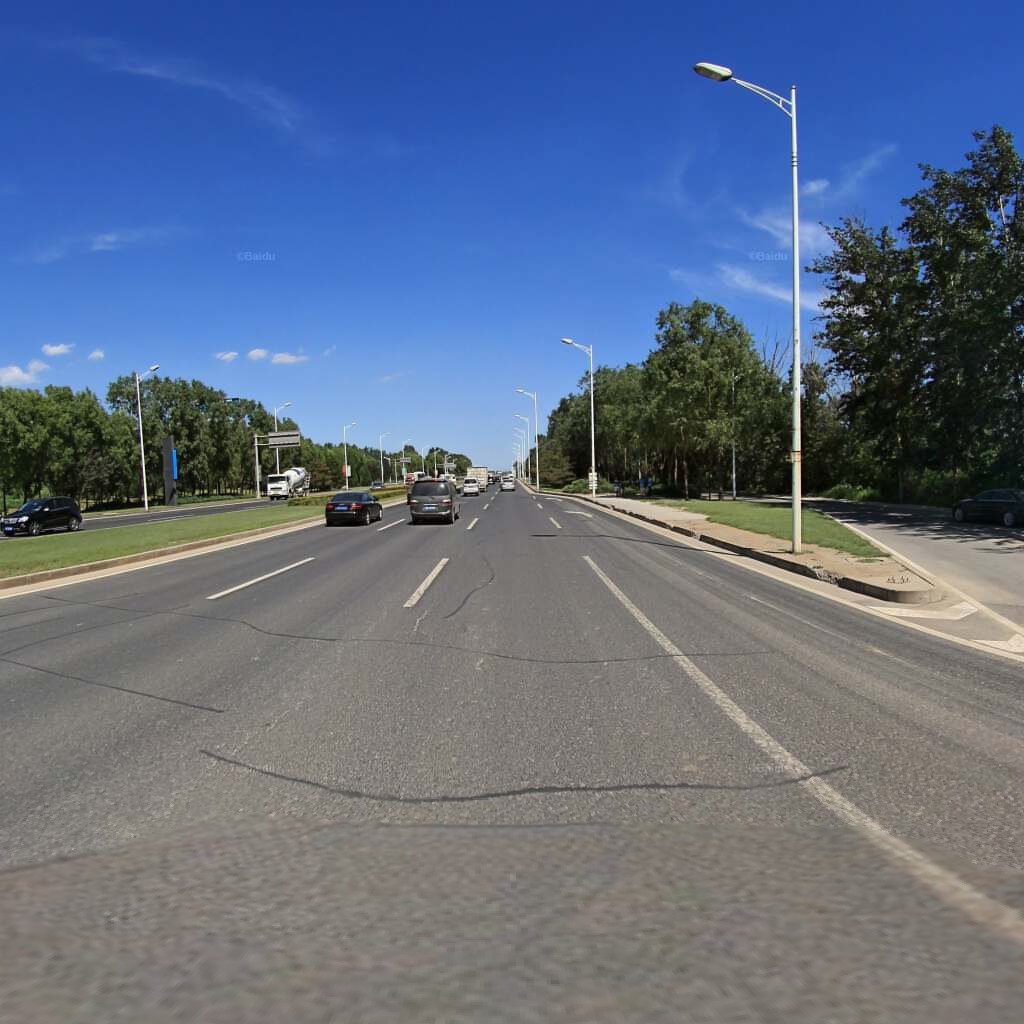
Region: Haidian
Road damage annotations: transverse patch, transverse patch, transverse patch, longitudinal patch, longitudinal patch, longitudinal patch, longitudinal patch